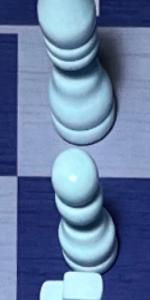
Label: Pawn_White